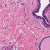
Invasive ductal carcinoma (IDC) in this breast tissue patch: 0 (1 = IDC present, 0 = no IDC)